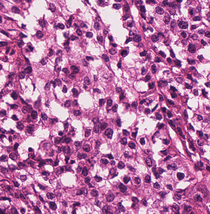
Tumor epithelial tissue: yes
Tumor-associated stroma tissue: no
Normal tissue: no